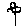
Label: flower